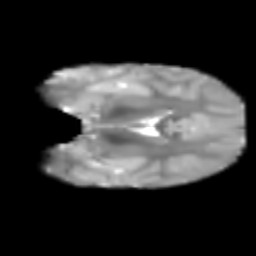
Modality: T2w
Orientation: coronal
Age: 8
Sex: female
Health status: healthy